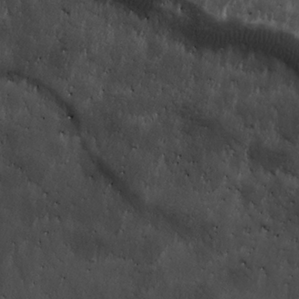
Label: non_frost